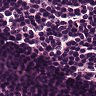
Metastatic tissue present: no